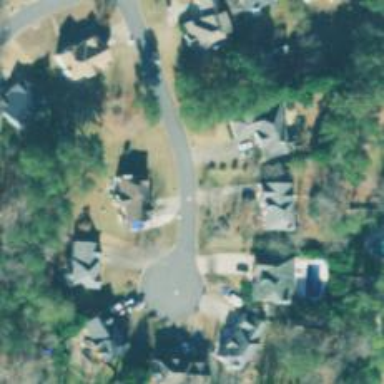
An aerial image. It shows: Residential road.